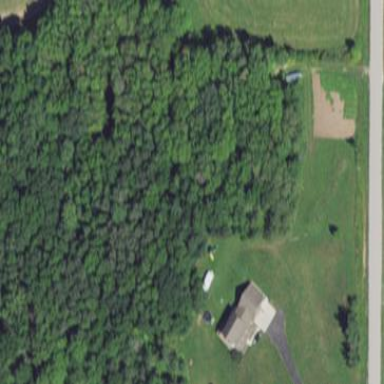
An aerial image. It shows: Serene woodland landscape.